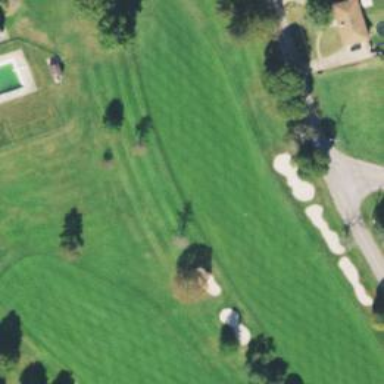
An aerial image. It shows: View of golf hole.